Aerial crown-view tile of a tropical tree (Barro Colorado Island, Panama), acquired 20240611:
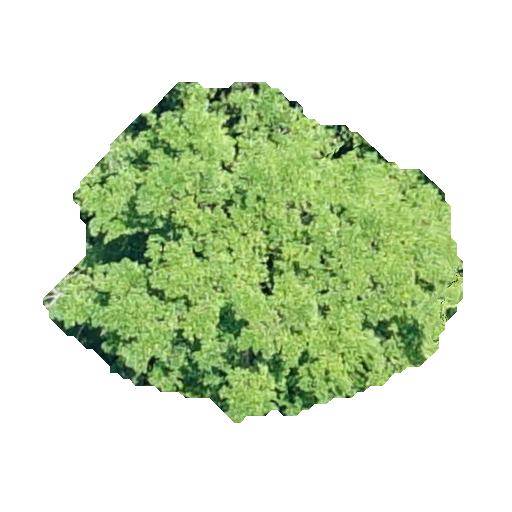
Species: Terminalia amazonia
GBIF accepted scientific name: Terminalia amazonica
Crown area: 155.057 m²